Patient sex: M
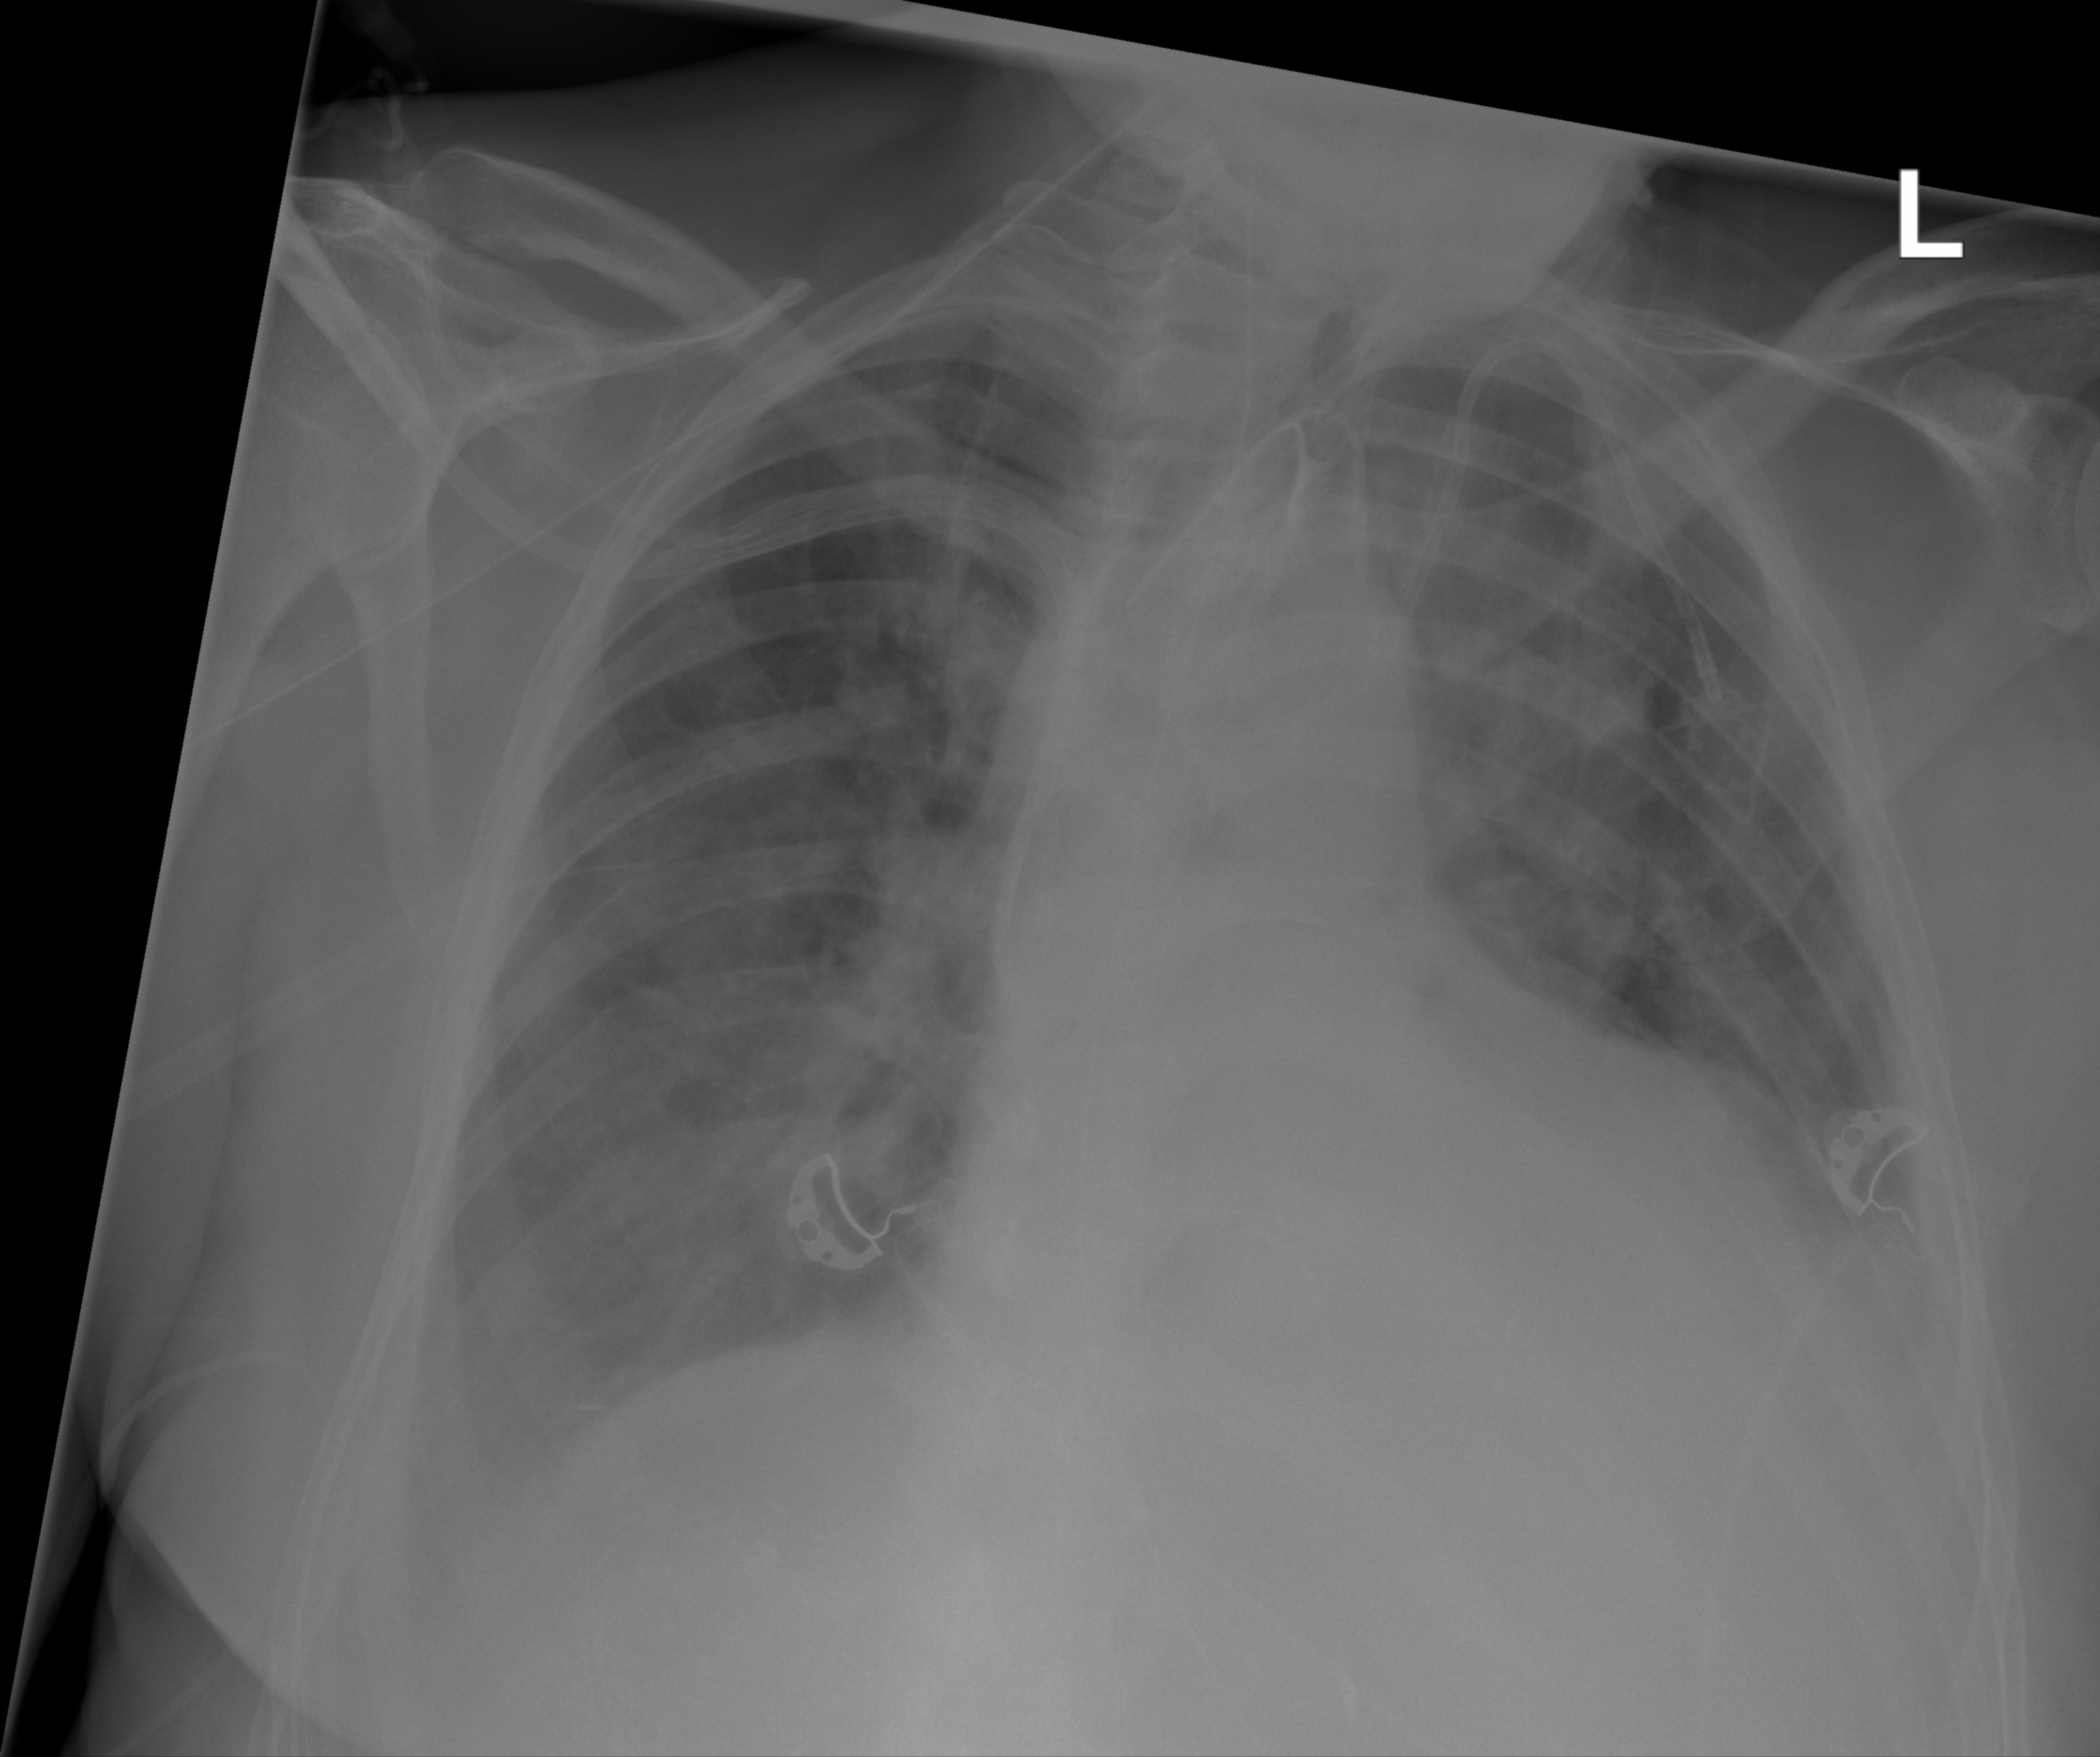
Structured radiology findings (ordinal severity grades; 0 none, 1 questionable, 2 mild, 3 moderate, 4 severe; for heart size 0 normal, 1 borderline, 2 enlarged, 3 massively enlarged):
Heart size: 2
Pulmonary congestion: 0
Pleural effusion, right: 0
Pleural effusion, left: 2
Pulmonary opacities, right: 0
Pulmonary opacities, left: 0
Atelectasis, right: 2
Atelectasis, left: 2